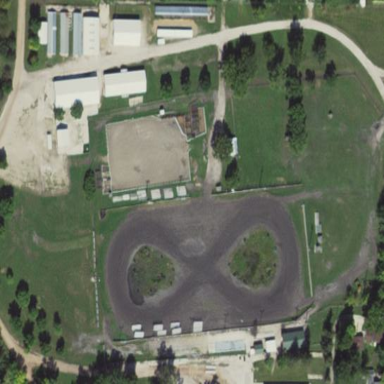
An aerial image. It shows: Showground designated for recreational activities.